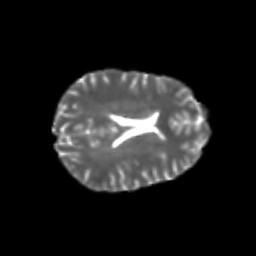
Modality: T2w
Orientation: axial
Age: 22
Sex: female
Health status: healthy
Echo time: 0.074 s